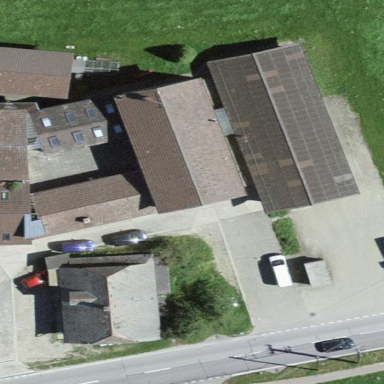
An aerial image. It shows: Industrial building.